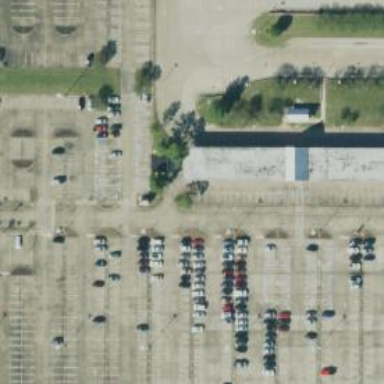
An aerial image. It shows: Parking space is available.